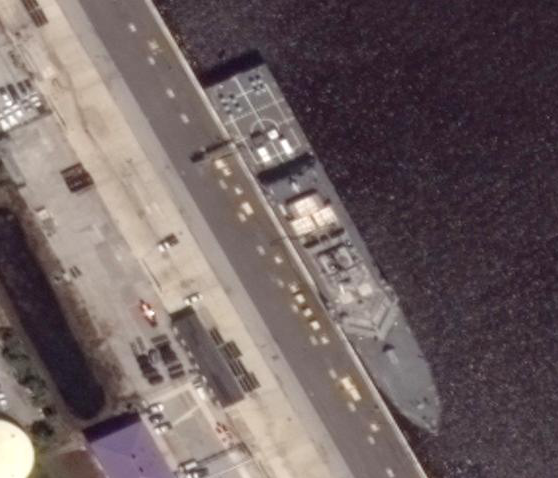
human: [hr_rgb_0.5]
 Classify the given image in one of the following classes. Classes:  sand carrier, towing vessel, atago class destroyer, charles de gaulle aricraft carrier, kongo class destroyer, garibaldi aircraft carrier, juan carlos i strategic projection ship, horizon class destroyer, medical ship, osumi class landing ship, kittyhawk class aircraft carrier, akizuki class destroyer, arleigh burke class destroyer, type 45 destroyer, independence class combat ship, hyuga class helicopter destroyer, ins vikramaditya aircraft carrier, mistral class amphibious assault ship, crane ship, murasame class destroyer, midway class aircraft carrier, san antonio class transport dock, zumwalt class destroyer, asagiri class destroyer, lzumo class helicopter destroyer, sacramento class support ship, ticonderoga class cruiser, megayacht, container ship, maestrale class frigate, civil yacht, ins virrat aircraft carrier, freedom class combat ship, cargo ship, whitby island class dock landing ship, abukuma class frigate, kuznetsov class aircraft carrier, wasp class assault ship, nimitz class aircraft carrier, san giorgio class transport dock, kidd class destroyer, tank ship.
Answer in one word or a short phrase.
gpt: Freedom class combat ship